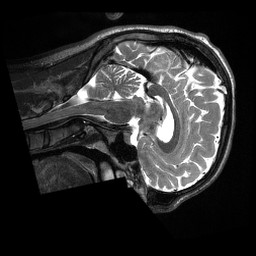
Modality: T2w
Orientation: sagittal
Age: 23
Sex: male